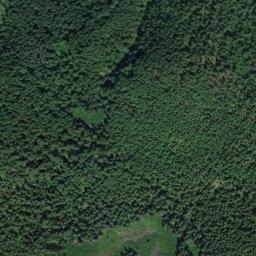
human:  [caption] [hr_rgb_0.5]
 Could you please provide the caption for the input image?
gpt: The grass is in the middle of the forest .

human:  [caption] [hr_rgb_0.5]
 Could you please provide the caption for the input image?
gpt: This is a dense forest .

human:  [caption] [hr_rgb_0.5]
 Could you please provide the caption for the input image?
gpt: The forest has a lot of dense dark green trees and some lawns .

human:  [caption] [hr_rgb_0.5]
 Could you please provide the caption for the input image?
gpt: A large dense mixed dark green and light green forest .

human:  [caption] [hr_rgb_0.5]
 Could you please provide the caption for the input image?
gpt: A dense forest with many green trees .